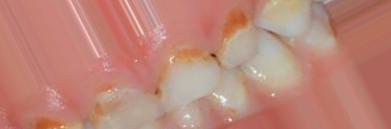
Condition: Caries